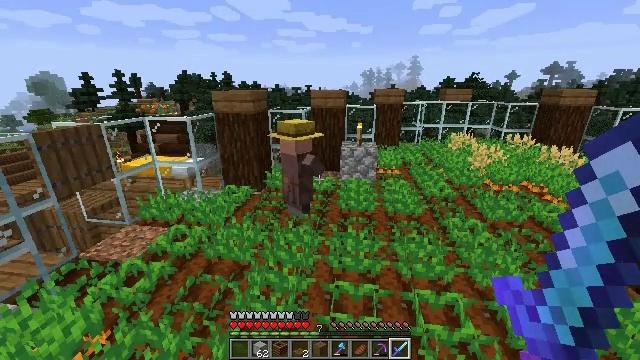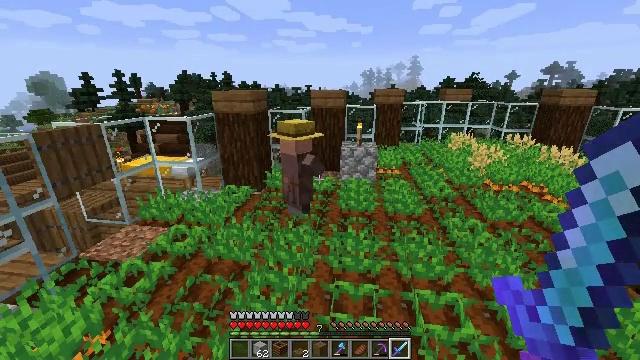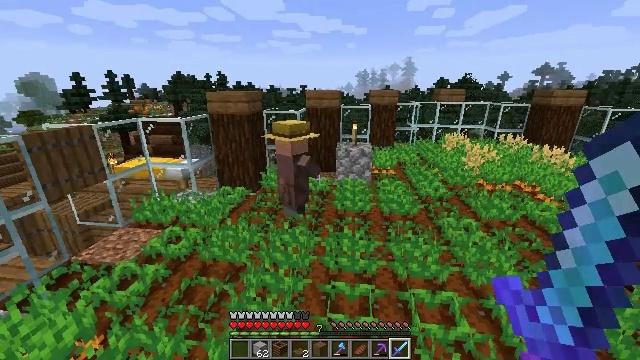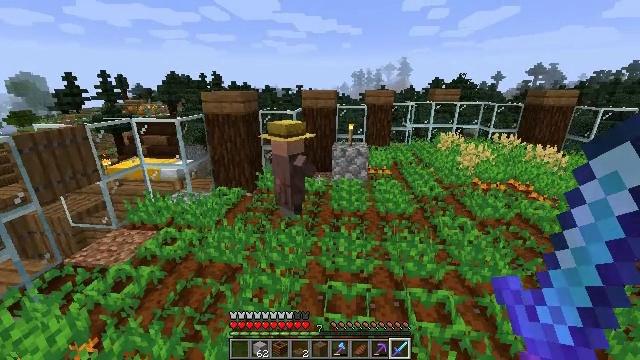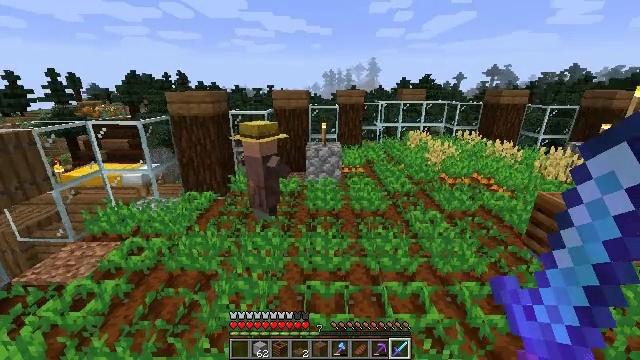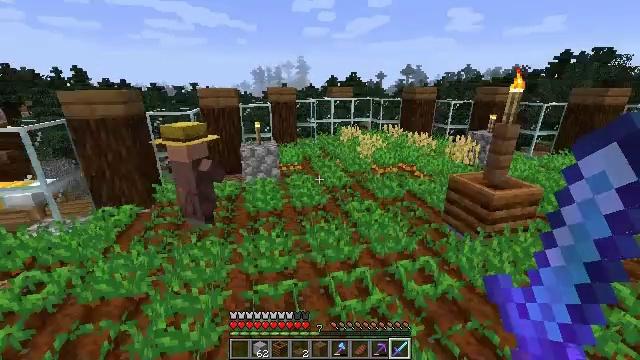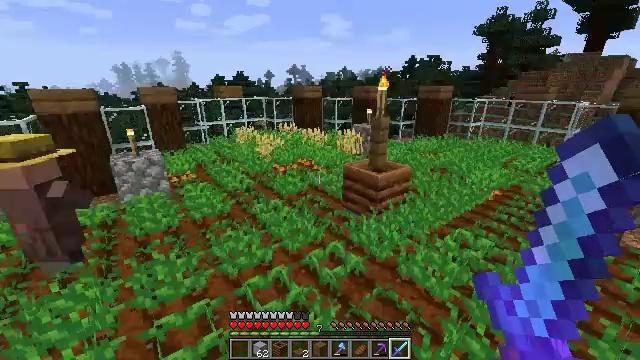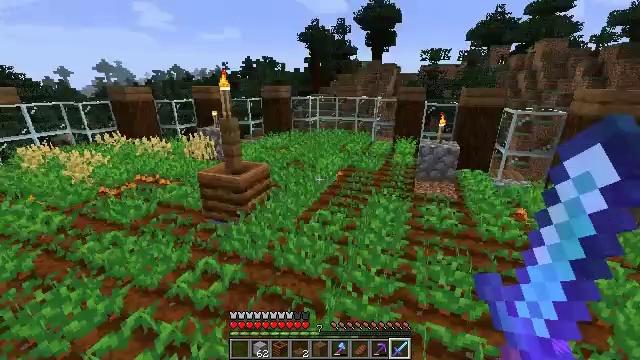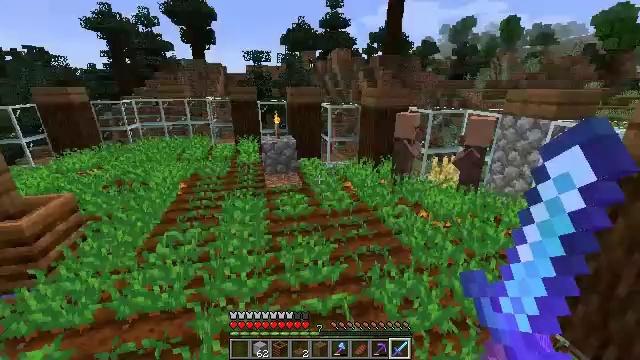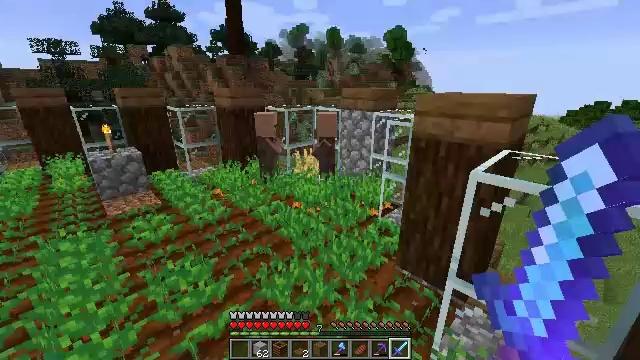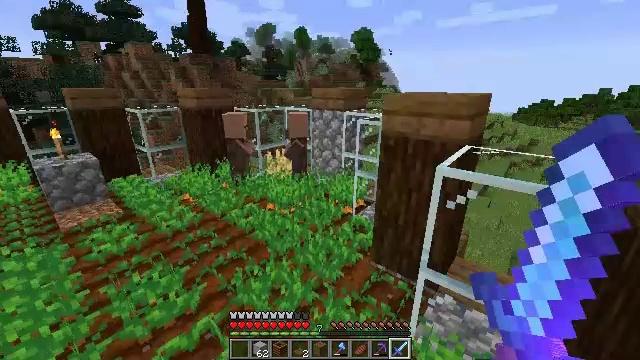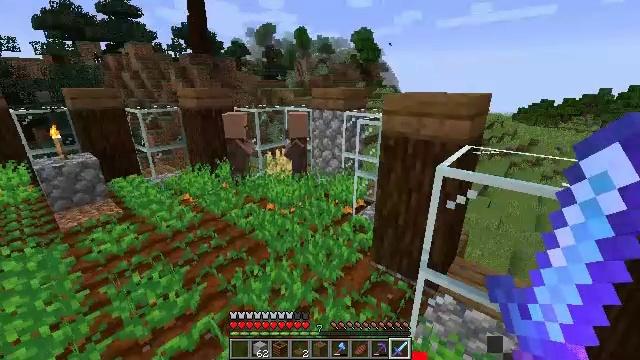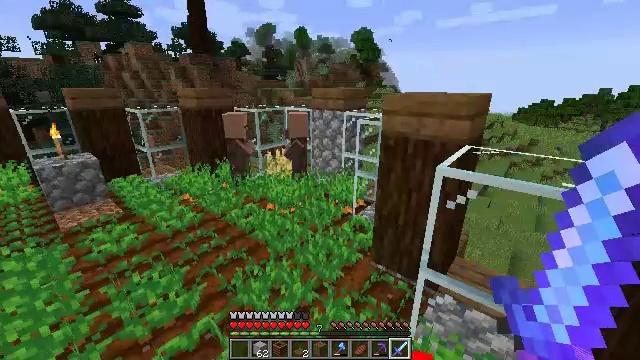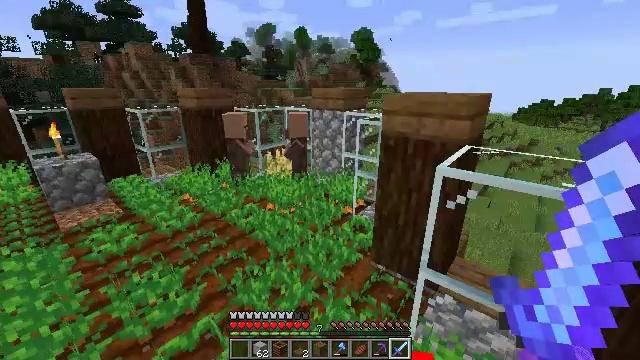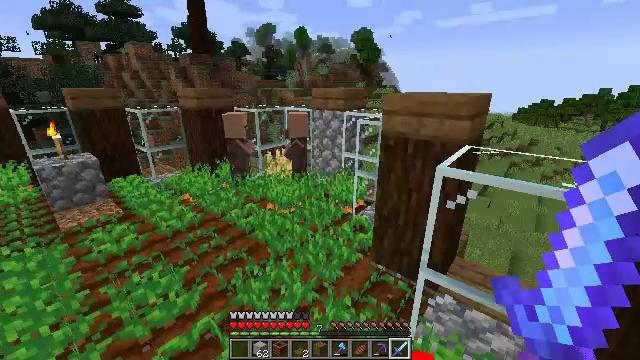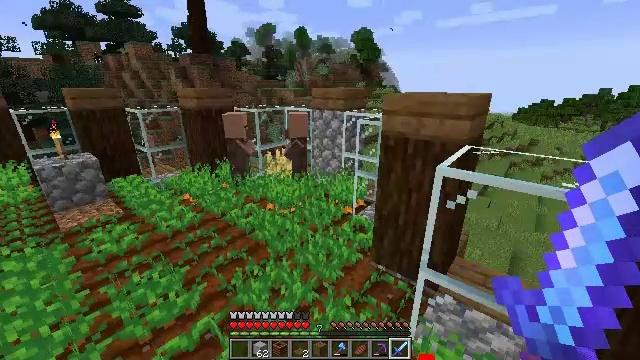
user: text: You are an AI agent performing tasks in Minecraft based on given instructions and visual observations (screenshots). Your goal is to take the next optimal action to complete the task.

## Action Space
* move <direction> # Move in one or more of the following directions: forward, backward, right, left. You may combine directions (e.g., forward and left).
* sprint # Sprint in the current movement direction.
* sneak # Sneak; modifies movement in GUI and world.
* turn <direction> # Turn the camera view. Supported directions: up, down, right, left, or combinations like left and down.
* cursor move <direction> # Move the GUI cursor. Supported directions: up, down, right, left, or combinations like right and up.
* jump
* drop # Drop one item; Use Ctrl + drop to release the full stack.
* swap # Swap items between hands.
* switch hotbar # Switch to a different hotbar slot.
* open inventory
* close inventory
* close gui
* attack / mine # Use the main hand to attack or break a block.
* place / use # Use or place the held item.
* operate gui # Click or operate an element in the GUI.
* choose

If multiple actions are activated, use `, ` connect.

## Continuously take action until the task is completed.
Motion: motion action
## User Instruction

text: Harvest carrots from the farmland.
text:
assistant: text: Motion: no_op
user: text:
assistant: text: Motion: turn right
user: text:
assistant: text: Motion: no_op
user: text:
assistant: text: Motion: turn right
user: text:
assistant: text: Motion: turn right
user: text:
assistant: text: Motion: turn right
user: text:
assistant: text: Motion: turn right
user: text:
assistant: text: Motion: turn right
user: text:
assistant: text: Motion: turn right
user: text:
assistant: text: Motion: turn right
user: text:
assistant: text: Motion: no_op
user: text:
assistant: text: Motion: no_op
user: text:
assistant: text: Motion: no_op
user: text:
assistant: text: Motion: no_op
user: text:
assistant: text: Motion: no_op
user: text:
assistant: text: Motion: no_op
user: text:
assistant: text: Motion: no_op
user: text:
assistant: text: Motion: no_op
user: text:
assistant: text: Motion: no_op
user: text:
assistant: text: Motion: turn left
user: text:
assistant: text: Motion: no_op
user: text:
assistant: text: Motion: no_op
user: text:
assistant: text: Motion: no_op
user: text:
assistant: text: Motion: no_op
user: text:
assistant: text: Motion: turn left
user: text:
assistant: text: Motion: no_op
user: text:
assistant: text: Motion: no_op
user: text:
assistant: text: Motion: no_op
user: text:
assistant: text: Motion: no_op
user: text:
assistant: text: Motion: no_op